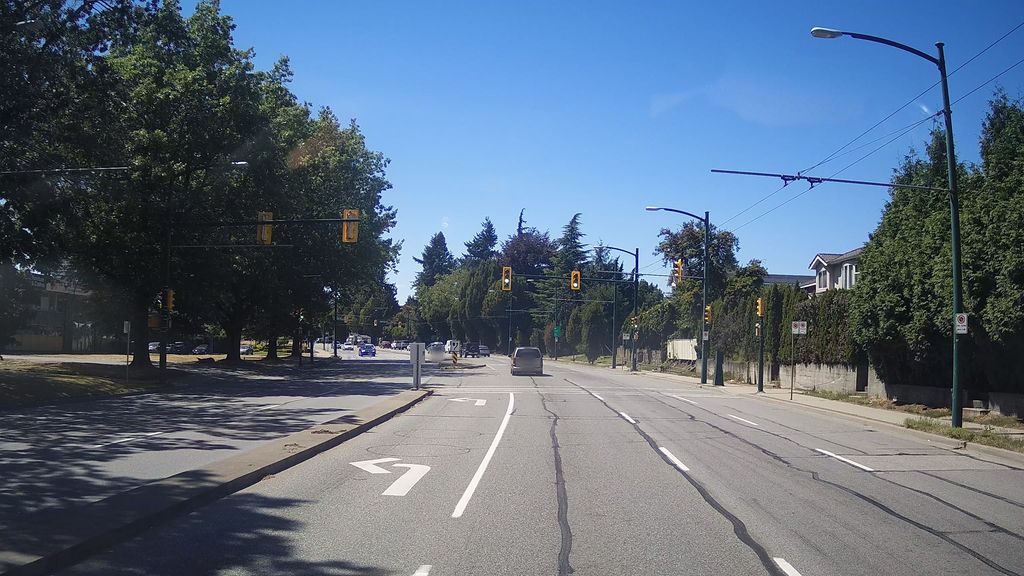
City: vancouver